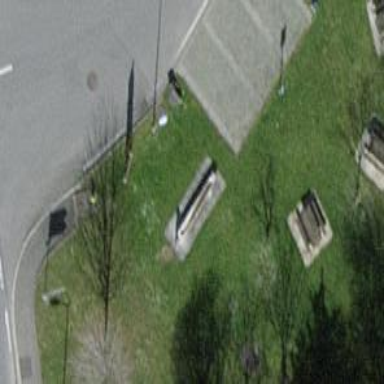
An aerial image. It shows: Picnic table located in leisure land area.